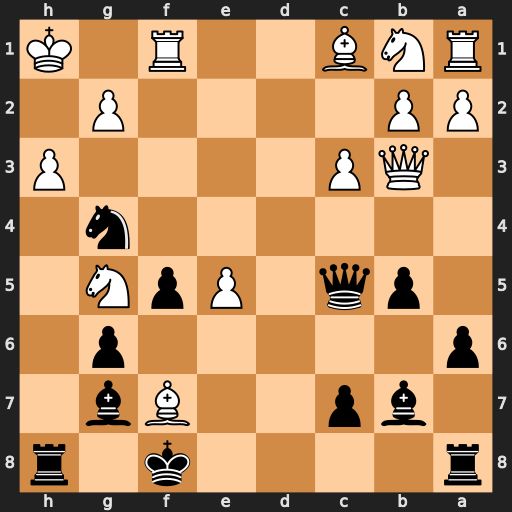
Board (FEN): r4k1r/1bp2Bb1/p5p1/1pq1PpN1/6n1/1QP4P/PP4P1/RNB2R1K
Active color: b
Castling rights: -
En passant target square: -
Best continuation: Nf2+ Rxf2 Qxf2 Qb4+ c5